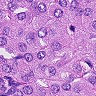
Metastatic tissue present: yes